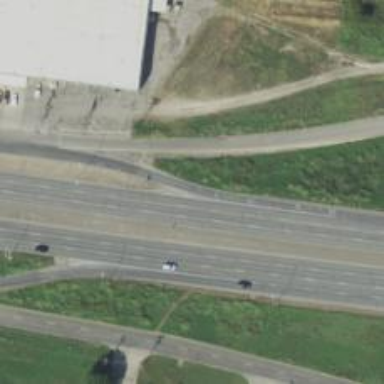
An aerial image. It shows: Trunk link highway.